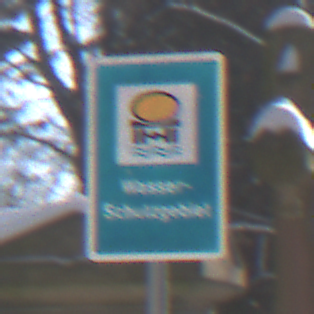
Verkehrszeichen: Wasserschutzgebiet
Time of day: MorningAfternoon
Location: Outdoor (Special)
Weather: Clear
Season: Winter
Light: Natural